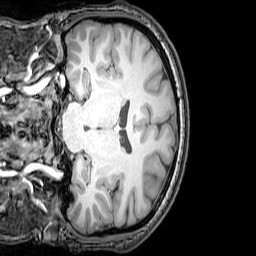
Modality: T1w
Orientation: coronal
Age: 24
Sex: male
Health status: healthy
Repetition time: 0.081 s
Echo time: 0.037 s